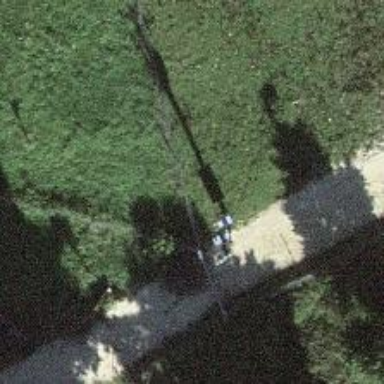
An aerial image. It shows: Power pole.